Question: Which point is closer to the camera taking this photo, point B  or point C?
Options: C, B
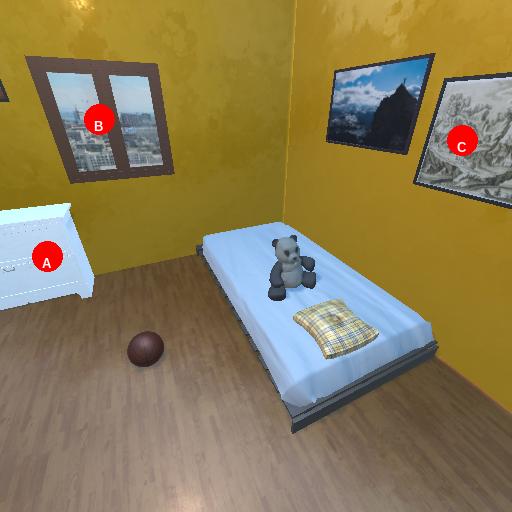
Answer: C